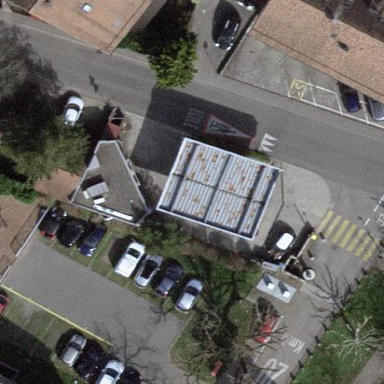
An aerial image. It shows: View of roof of building.